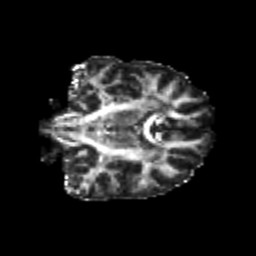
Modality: FA
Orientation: coronal
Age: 22
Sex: female
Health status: healthy
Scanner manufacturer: philips
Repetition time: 7.389 s
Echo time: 0.08599 s